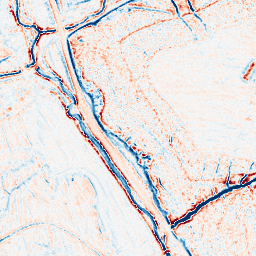
Category: edge_preserving
Decomposition family: bilateral
Decomposition parameters: d: 9
sigma_color: 25
sigma_space: 75
Upsampling method: regularized
Upsampling parameters: scale: 2
lambda_reg: 0.01
Upsampling scale: 2